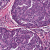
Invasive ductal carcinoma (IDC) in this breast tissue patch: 0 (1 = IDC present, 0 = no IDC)